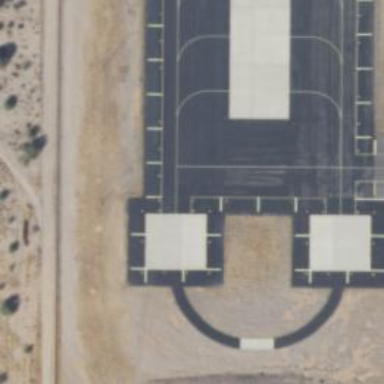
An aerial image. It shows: Image of helipad at airport.